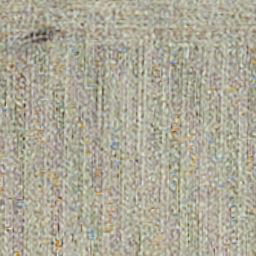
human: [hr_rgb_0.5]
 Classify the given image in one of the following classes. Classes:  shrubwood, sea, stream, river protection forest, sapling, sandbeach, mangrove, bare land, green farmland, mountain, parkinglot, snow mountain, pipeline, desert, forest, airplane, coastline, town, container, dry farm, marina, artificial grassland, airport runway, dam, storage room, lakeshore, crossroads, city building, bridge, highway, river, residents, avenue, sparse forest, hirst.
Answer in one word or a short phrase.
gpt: dry farm